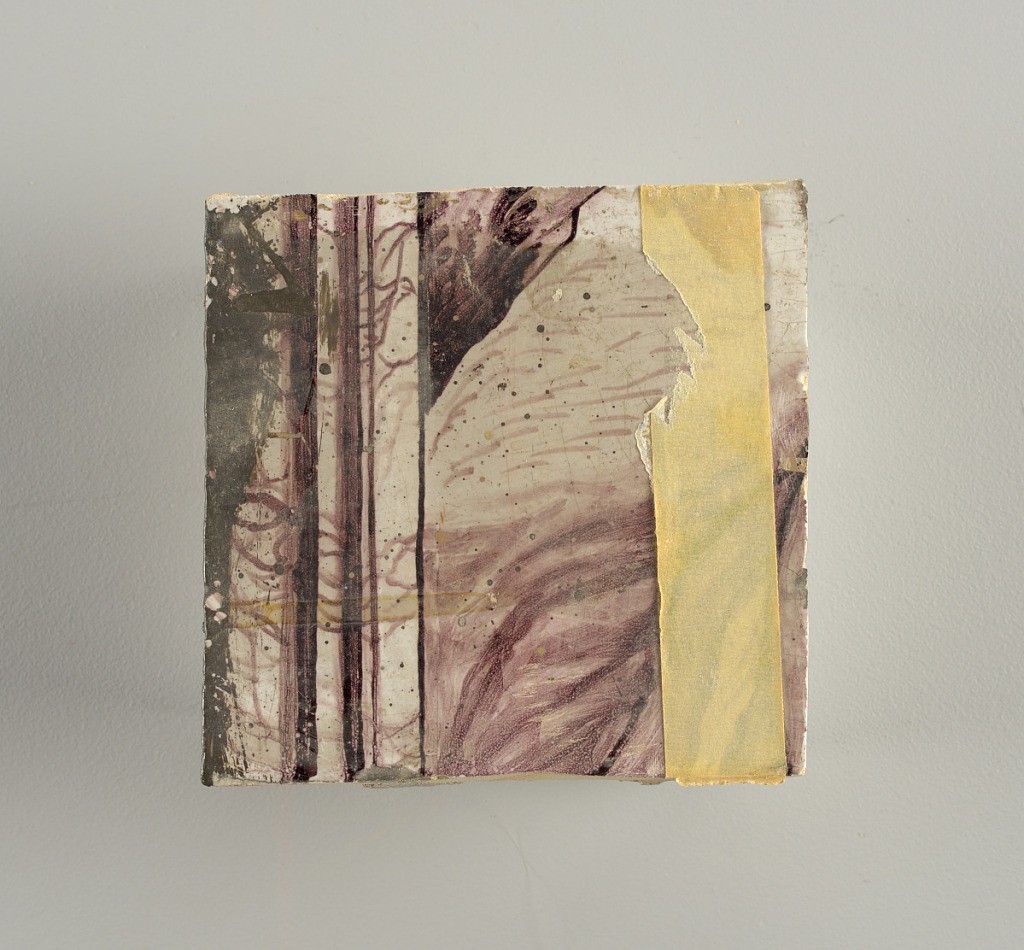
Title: Wall facing
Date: ca. 1725
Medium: tin-glazed earthenware, underglaze
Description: Two vertical rectangles, twenty-three tiles high.  A) Nine tiles wide at top; seven tiles wide at bottom.  B) Ten and one-half tiles wide.

Arabesque design of foliage.  A) with centered figure of Justice under a canopy.  B) with centered urn.